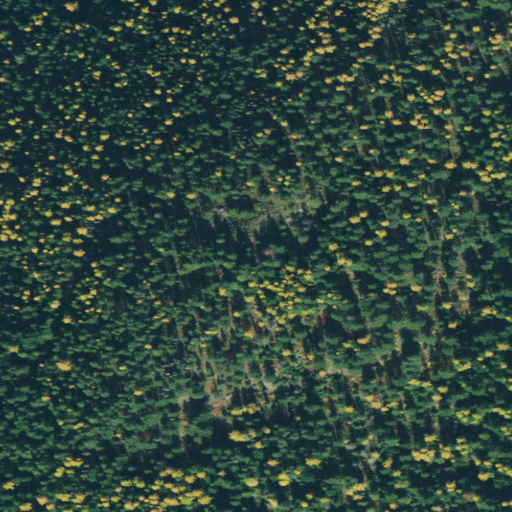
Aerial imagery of mountain in Idaho named Gold Peak containing only evergreen forest